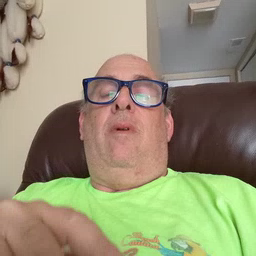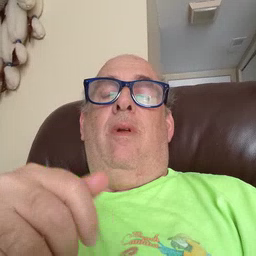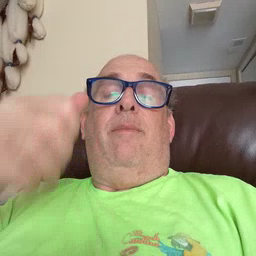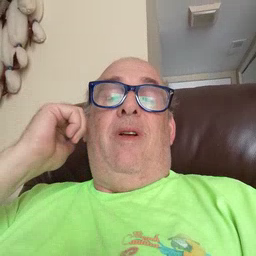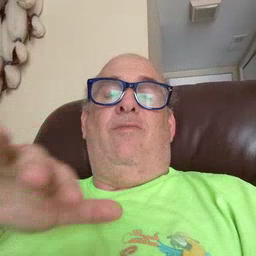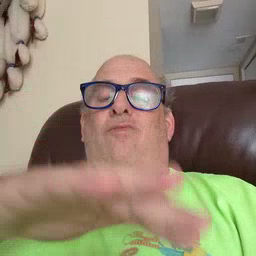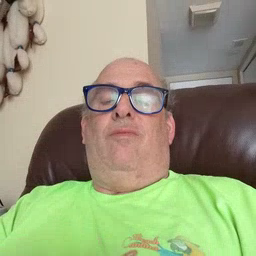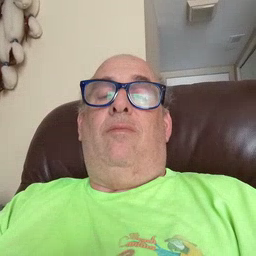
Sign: backyard